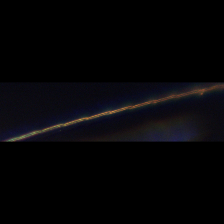
Taxon: Psuedo-nitzschia
Group: Diatoms